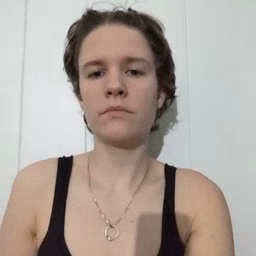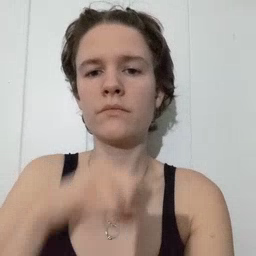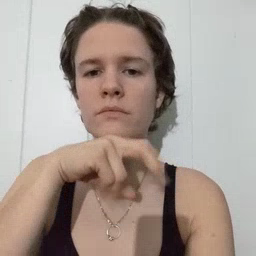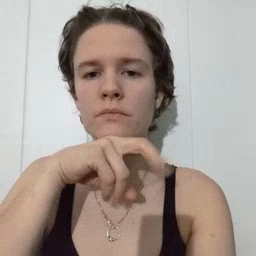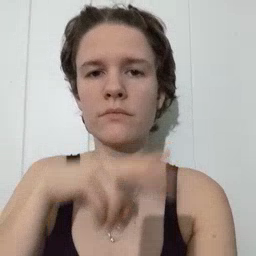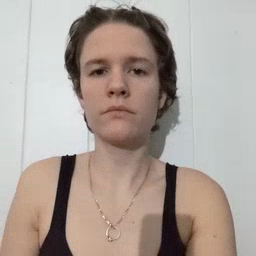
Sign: frog